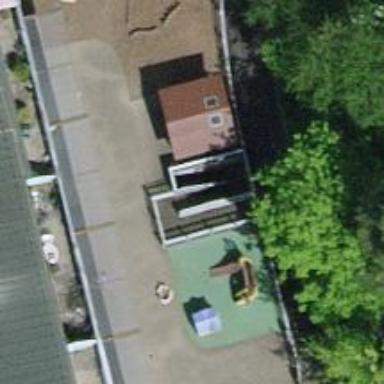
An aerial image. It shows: Playground area for leisure land.